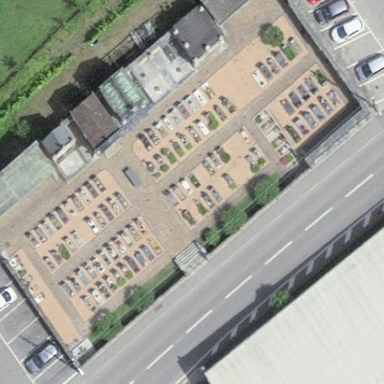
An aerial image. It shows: Cemetery.